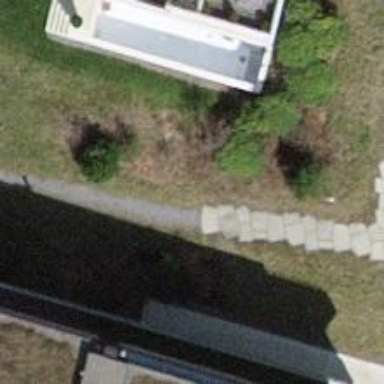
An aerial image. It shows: Footway made of paving stones.